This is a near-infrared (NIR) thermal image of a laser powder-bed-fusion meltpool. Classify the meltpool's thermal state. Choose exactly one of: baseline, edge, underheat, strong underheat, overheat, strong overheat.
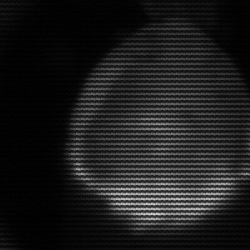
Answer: edge